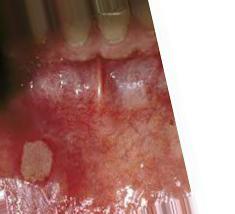
Condition: Mouth Ulcer